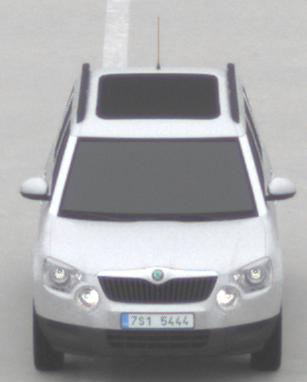
Make: Skoda
Model: Yeti 1.2 TSI
Detailed model: Yeti
Model produced from: 2009/11
Model produced until: 2011/10
Doors: 5
Color: white
Road condition: dry road
Daytime: midday
Contrast: low contrast